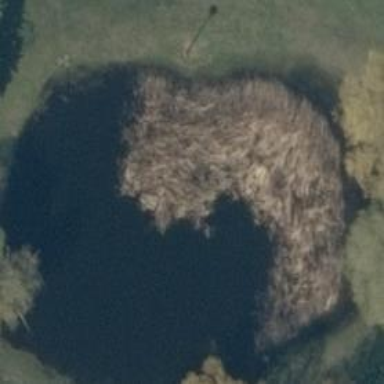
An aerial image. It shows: Peaceful pond surrounded by nature.